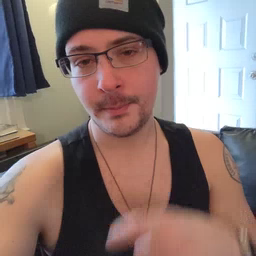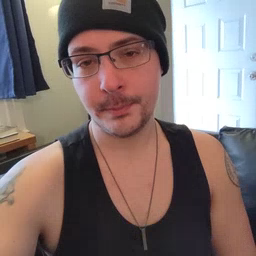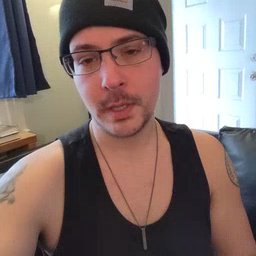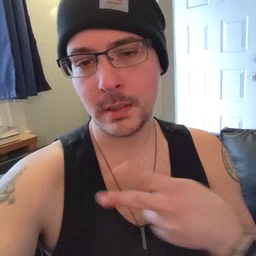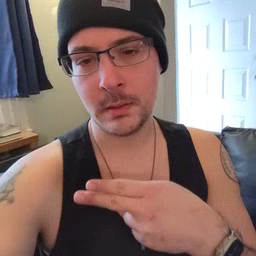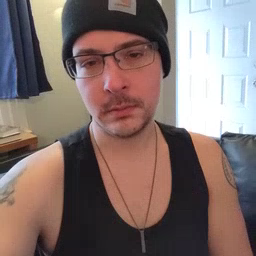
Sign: cut